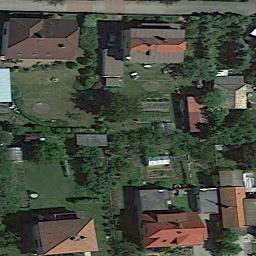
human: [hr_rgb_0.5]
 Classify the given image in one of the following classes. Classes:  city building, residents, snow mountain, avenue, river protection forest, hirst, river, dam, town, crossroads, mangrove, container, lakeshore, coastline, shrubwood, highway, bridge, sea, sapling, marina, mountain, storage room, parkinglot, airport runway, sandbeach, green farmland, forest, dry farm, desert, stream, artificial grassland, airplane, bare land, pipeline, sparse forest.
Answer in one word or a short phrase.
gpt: residents